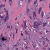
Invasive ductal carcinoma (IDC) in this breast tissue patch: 1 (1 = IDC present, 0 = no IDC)